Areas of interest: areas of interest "Disease Prevention"
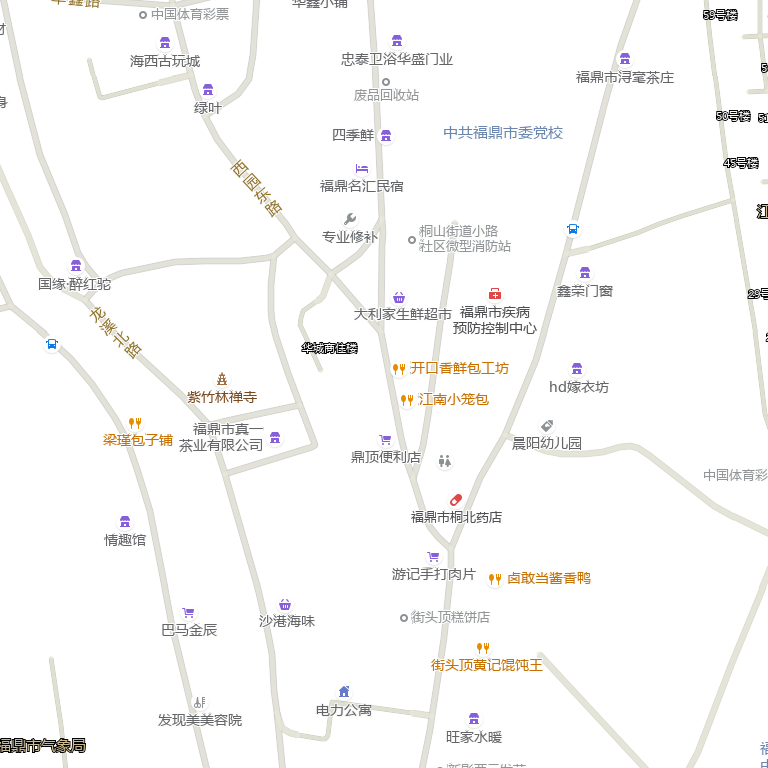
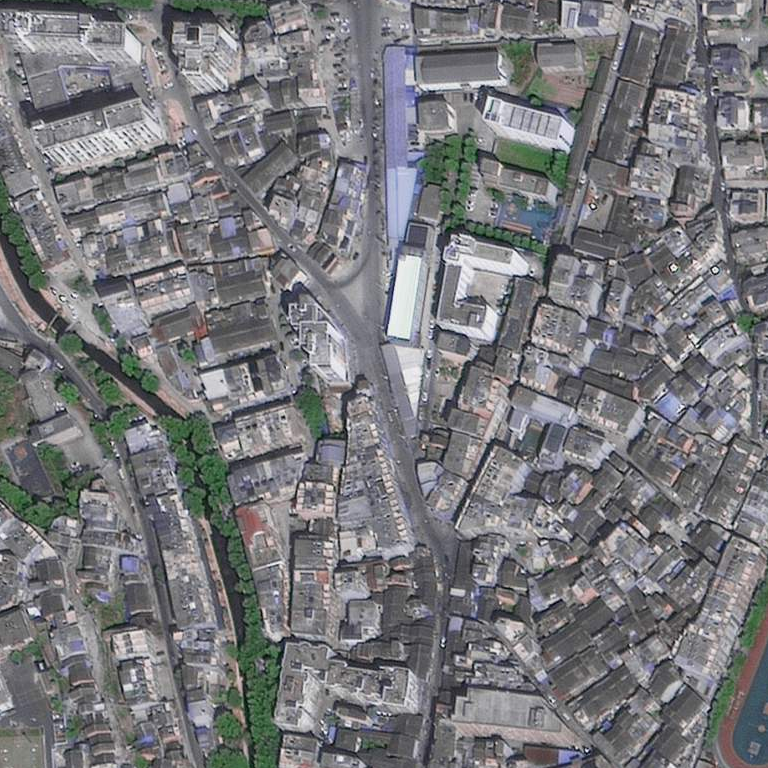